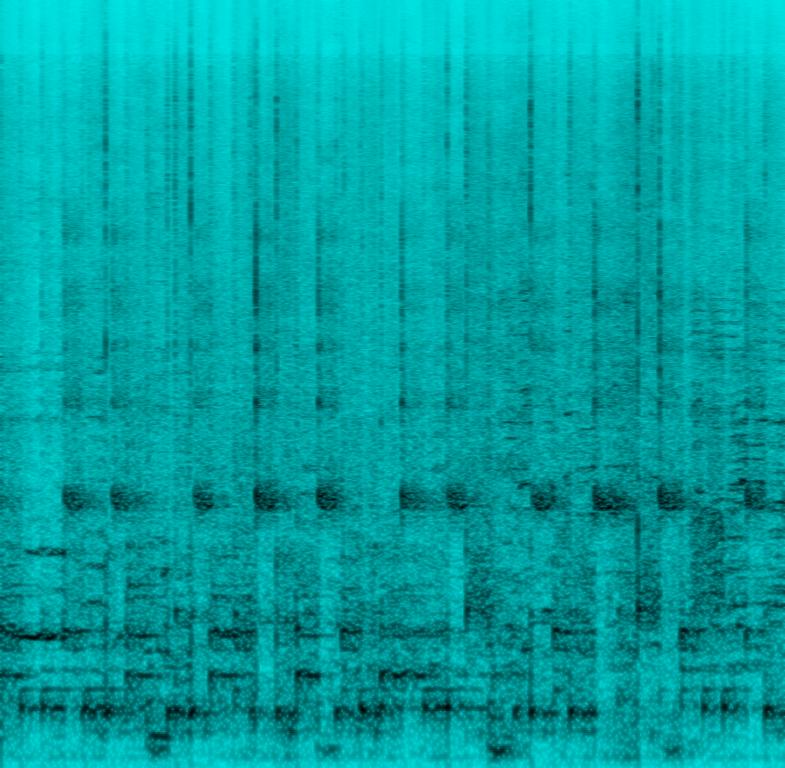
This song contains someone playing congas accompanied by other percussive instruments such as a woodstick sound. Male voices are singing as a choir in the background. This song may be playing live at an urban meetup.